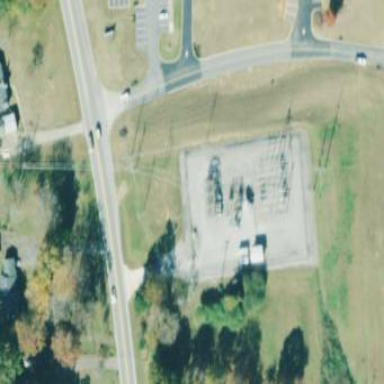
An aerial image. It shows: There is distribution substation enclosed by fence.